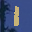
Label: 1